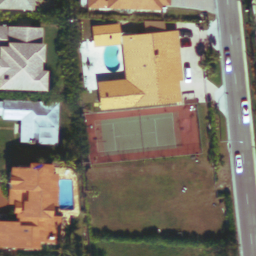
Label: tenniscourt